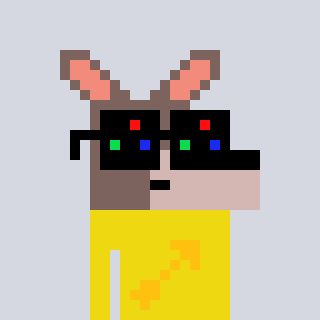
a pixel art character with square black sunglasses, a kangaroo-shaped head and a yellow-colored body on a cool background